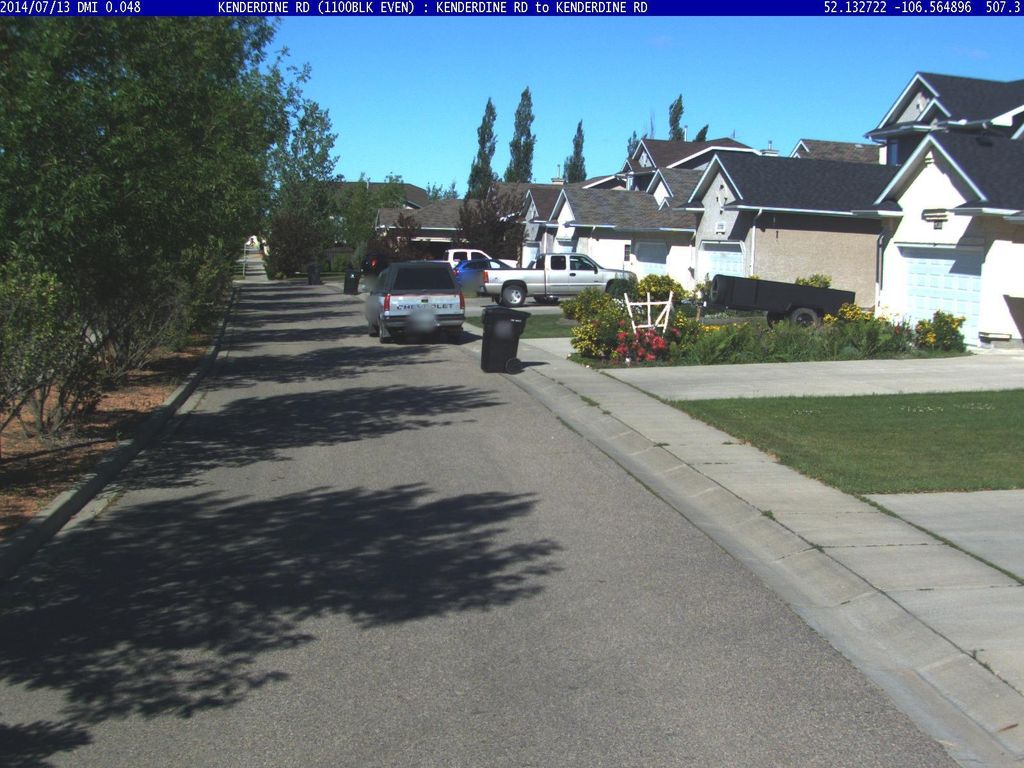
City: saskatoon